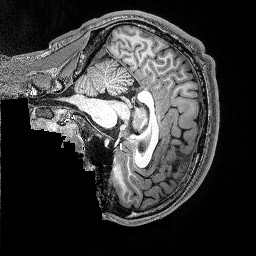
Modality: T1w
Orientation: sagittal